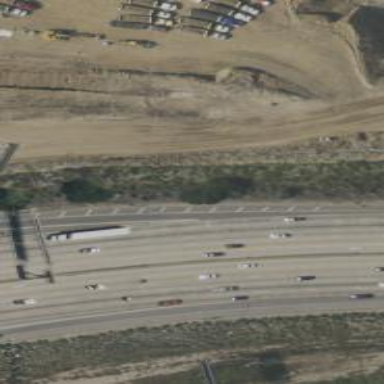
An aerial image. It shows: Motorway link.